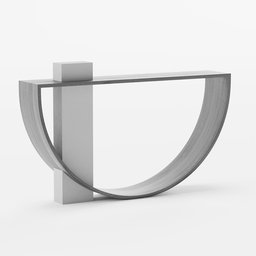
Label: furniture